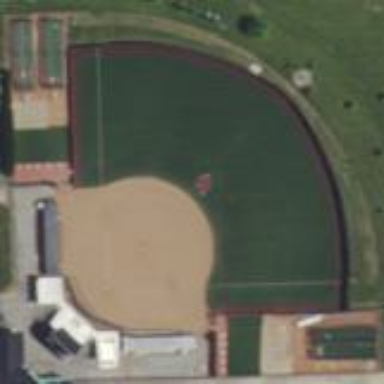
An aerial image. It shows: Softball pitch for leisure and sport activities.